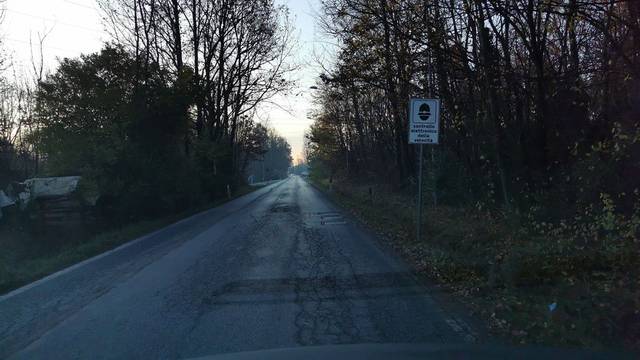
Region: Italy
Coordinates: 45.175, 7.519